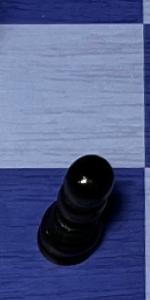
Label: Pawn_Black